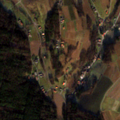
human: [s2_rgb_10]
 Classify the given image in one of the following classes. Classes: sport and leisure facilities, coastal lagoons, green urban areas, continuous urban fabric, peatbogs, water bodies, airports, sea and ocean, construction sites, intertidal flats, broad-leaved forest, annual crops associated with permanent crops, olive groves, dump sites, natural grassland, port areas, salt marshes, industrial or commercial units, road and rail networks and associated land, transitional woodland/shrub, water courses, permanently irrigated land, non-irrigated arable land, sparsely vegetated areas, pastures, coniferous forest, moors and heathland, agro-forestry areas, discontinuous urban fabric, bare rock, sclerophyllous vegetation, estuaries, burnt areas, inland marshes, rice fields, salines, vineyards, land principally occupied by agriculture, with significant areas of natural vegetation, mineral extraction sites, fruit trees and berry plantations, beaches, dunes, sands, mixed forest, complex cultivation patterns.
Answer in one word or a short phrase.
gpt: non-irrigated arable land, complex cultivation patterns, land principally occupied by agriculture, with significant areas of natural vegetation, mixed forest